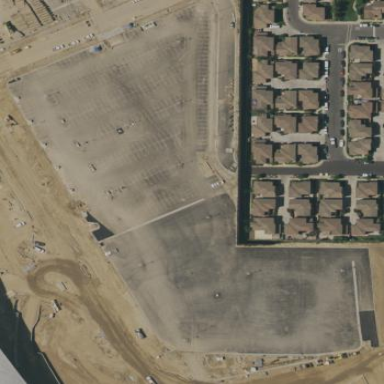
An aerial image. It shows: Orange parking area.